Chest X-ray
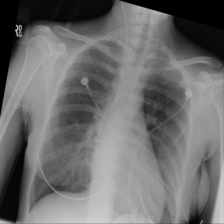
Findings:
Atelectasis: negative
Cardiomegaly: negative
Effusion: negative
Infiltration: negative
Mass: negative
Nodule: negative
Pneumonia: negative
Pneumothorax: negative
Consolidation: negative
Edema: negative
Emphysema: negative
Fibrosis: negative
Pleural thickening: negative
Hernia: negative